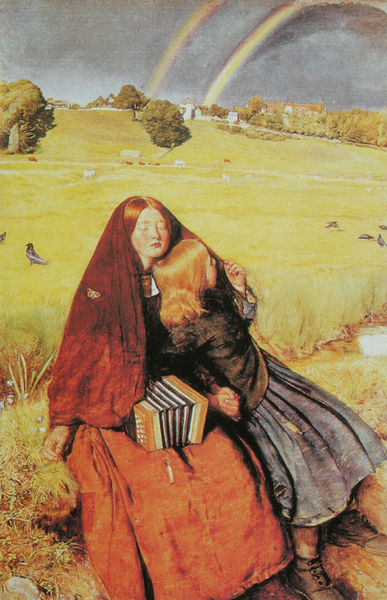
Titel: Das blinde Mädchen
Künstler: John Everett Millais
Standort: Birmingham (UK)
Institution: City of Birmingham Art Gallery
Schlagwörter: baum, blau, dunkel, fuß, gewitter, hand, himmel, laub, umhang, vogel, wasser, weiß, wolken, bäume, fluss, frauen, gelb, grün, landschaft, mädchen, see, sitzen, stadt, blumen, braun, bunt, frau, frisur, haar, hell, hintergrund, kleid, kleider, licht, mund, nase, orange, schwarz, ausblick, blick, gras, haus, rot, schleier, tiere, tuch, weg, wiese, wolke, malerei, rock, blond, jacke, arm, arme, augen, falten, mensch, stein, taube, hände, instrument, portrait, porträt, bach, baumstamm, feld, felder, ferne, gräser, horizont, häuser, natur, vögel, busch, büsche, sonne, wege, wiesen, land, haare, mantel, sitzend, kind, mutter, tochter, musik, pflanze, pflanzen, locken, scheitel, anhöhe, kinder, rund, beine, schürze, bein, sommer, bücher, umarmung, liegen, ruhen, schlafen, bogen, ort, zwei, röcke, schuhe, bäuerin, dorf, dächer, nebel, idylle, pause, rast, rand, wagen, kopftuch, geschlossen, panorama, regen, indigo, rothaarig, schaf, blind, tauben, stiefel, schuh, feldrand, rotbraun, siena, wegrand, maria, gelbgrün, schafe, träumen, ausruhen, krähen, raben, doppelt, schutz, sonnen, tagtraum, and, spee, doppelbogen, regenbogen, feucht, akkordeon, harmonika, schifferklavier, ziehharmonika, regenbögen, mutter mit kind, doppelter regenbogen, helb, arkordeon, chfrau, double rainbow, etiere, quetschkommode, ziamonika, fld, ilchte, ervögel, bandoneon